Question: I'm currently using the <URL> to publish to my organization's Facebook page. I'd like to be able to attach a link, but can't quite seem to figure out the syntax. Here's what I'm trying.
'''
ConnectSession fbSession = new ConnectSession(API_KEY, API_SECRET);
Api fbApi = new Api(fbSession);
attachment attach = new attachment();
attach.href = "http://www.google.com";
attach.caption = "Google";
attach.name = "Google";
String post = "Here's a cool new search engine I found!";
fbApi.Stream.Publish(post, attach, null, null, Convert.ToInt64(fanPageId));
'''
Here's what I'm going for:

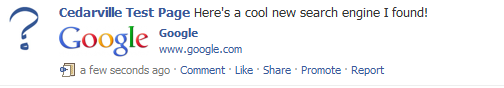
Answer: 1. Don't use that the Facebook Developer Toolkit because it's not being properly supported (personal opinion :P) use the FacebookC#SDK
2. What you want to post are referred to as 'action_links' and can only be posted using the OLD REST API, not the new graph api (https://api.facebook.com/method/stream.publish)
3. In order to post it you need to encode the JSON in the form: action_links: [ { text: "TITLE", href: "LINK"} ]